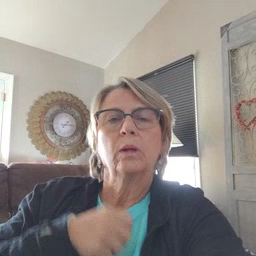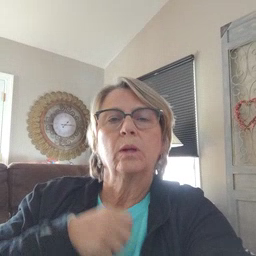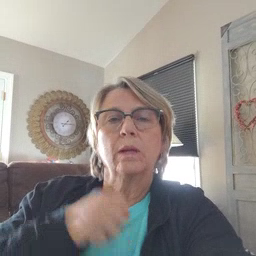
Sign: glasswindow